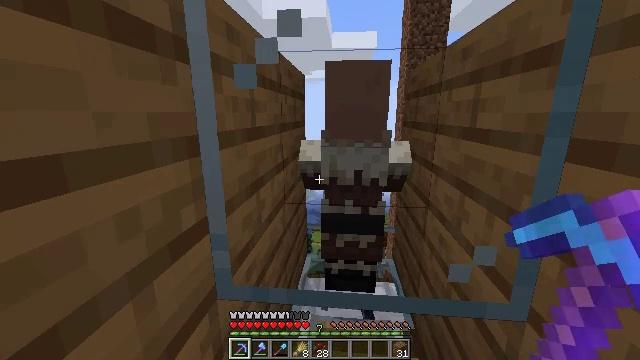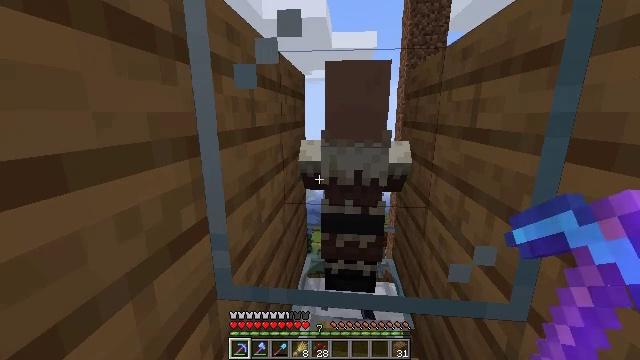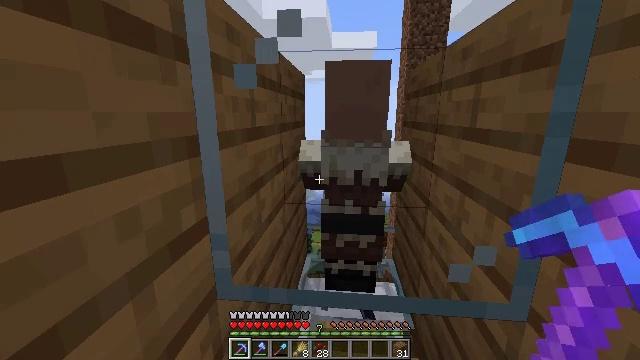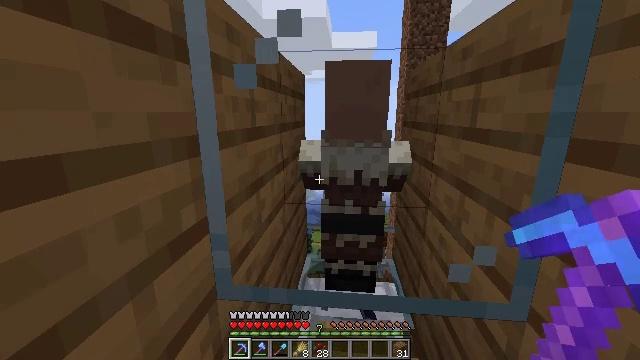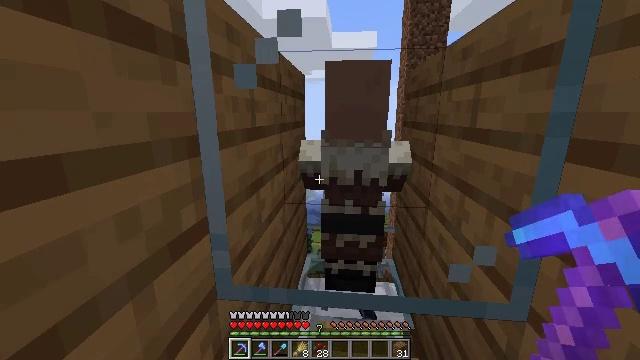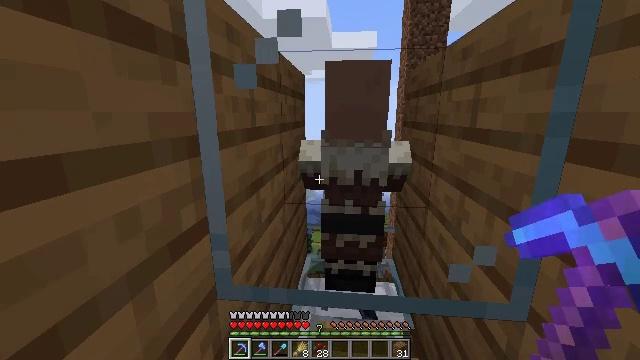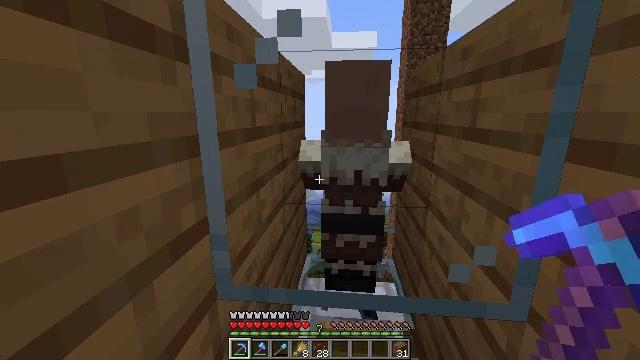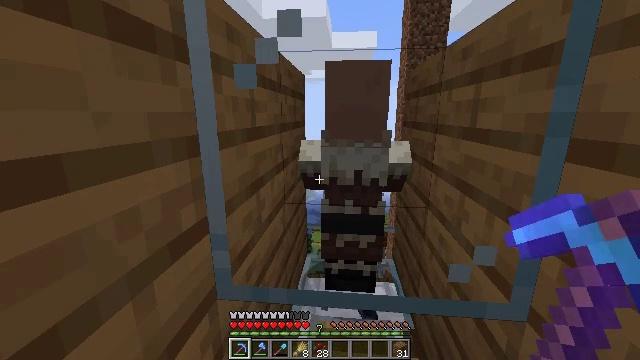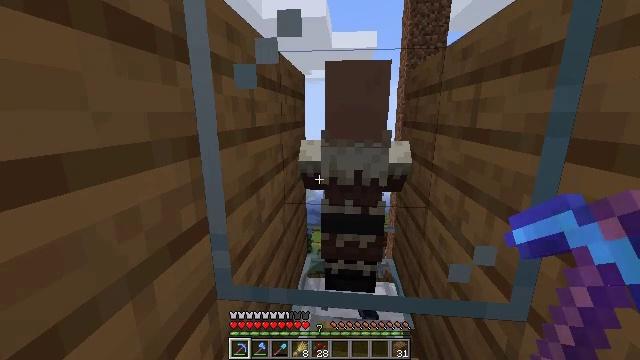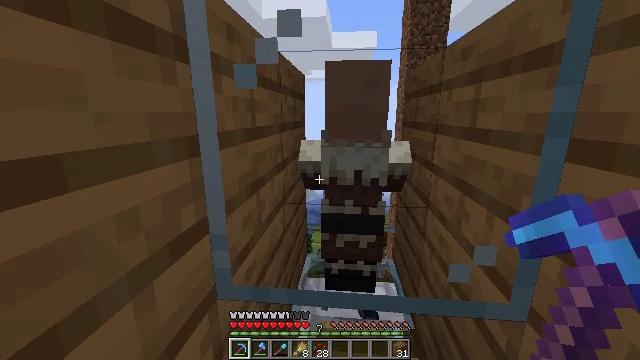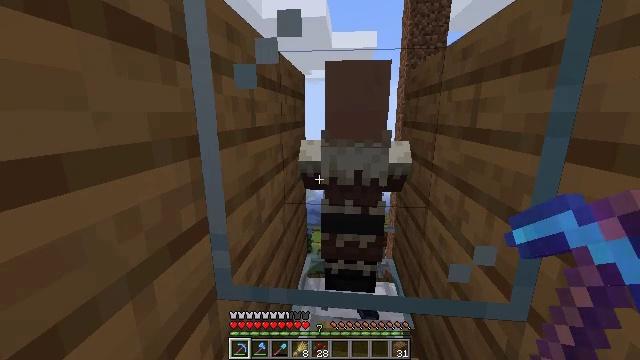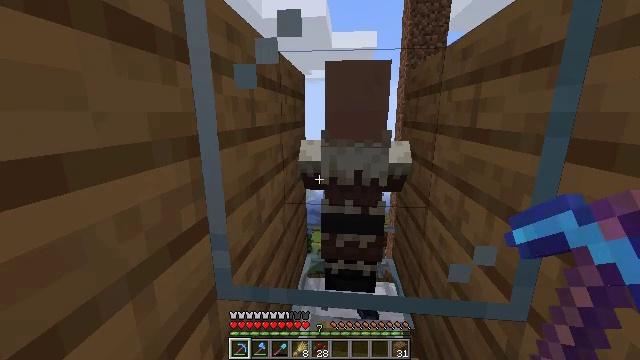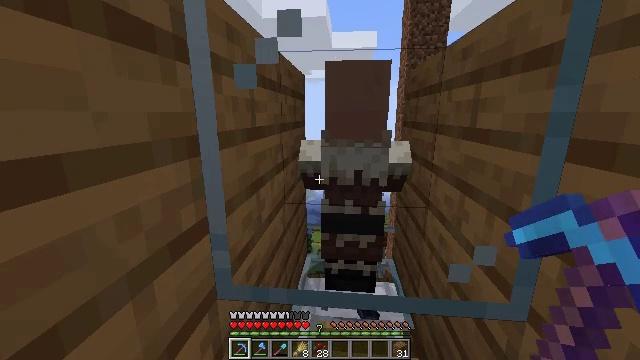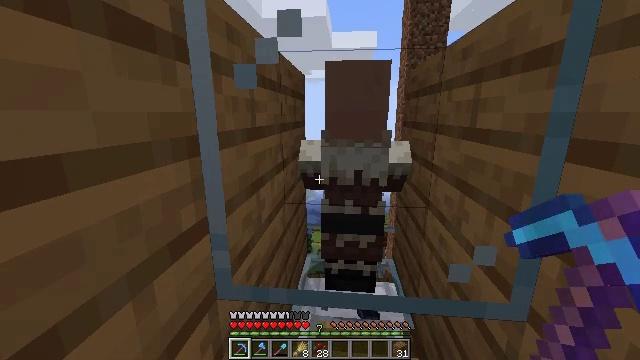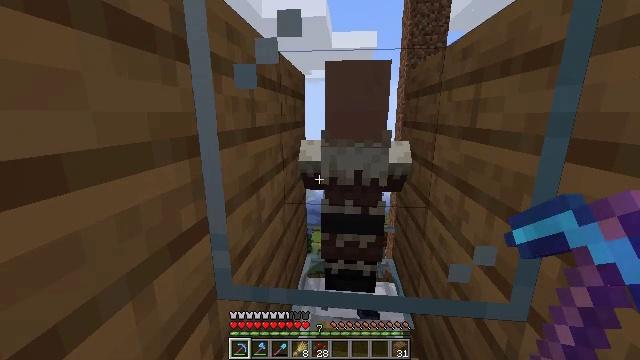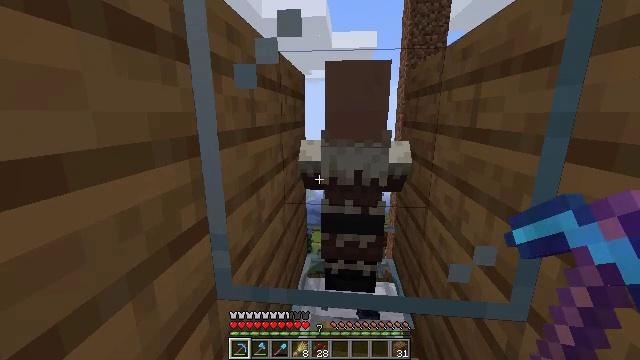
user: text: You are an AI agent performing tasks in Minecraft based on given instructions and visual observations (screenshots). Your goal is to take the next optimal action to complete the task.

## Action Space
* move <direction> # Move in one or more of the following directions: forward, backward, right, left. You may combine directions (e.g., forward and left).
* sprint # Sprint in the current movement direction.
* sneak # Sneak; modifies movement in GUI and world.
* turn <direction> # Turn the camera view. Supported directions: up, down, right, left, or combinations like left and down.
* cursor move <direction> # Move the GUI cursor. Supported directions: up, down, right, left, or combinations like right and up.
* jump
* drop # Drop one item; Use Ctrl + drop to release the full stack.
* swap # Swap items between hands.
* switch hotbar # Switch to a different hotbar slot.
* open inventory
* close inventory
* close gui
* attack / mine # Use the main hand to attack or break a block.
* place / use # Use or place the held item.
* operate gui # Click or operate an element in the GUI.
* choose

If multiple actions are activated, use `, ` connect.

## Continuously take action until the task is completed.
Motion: motion action
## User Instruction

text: Attack the glass to break it.
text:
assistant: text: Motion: no_op
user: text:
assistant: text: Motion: no_op
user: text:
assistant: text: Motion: no_op
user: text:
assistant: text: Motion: no_op
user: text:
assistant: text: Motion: no_op
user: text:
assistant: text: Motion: no_op
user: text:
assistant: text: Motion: no_op
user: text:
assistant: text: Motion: no_op
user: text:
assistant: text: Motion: no_op
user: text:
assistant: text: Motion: no_op
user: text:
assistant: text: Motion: no_op
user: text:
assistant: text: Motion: no_op
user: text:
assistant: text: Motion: no_op
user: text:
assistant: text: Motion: no_op
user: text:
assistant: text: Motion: no_op
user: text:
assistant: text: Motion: no_op
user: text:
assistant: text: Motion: no_op
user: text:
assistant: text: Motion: no_op
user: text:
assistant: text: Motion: no_op
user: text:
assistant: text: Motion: no_op
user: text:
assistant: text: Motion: no_op
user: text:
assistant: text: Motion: no_op
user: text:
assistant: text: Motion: no_op
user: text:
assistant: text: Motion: no_op
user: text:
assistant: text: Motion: no_op
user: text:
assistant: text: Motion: no_op
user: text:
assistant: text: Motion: no_op
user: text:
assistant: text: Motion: no_op
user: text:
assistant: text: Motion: no_op
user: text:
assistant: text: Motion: no_op